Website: macys
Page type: customer-info-address
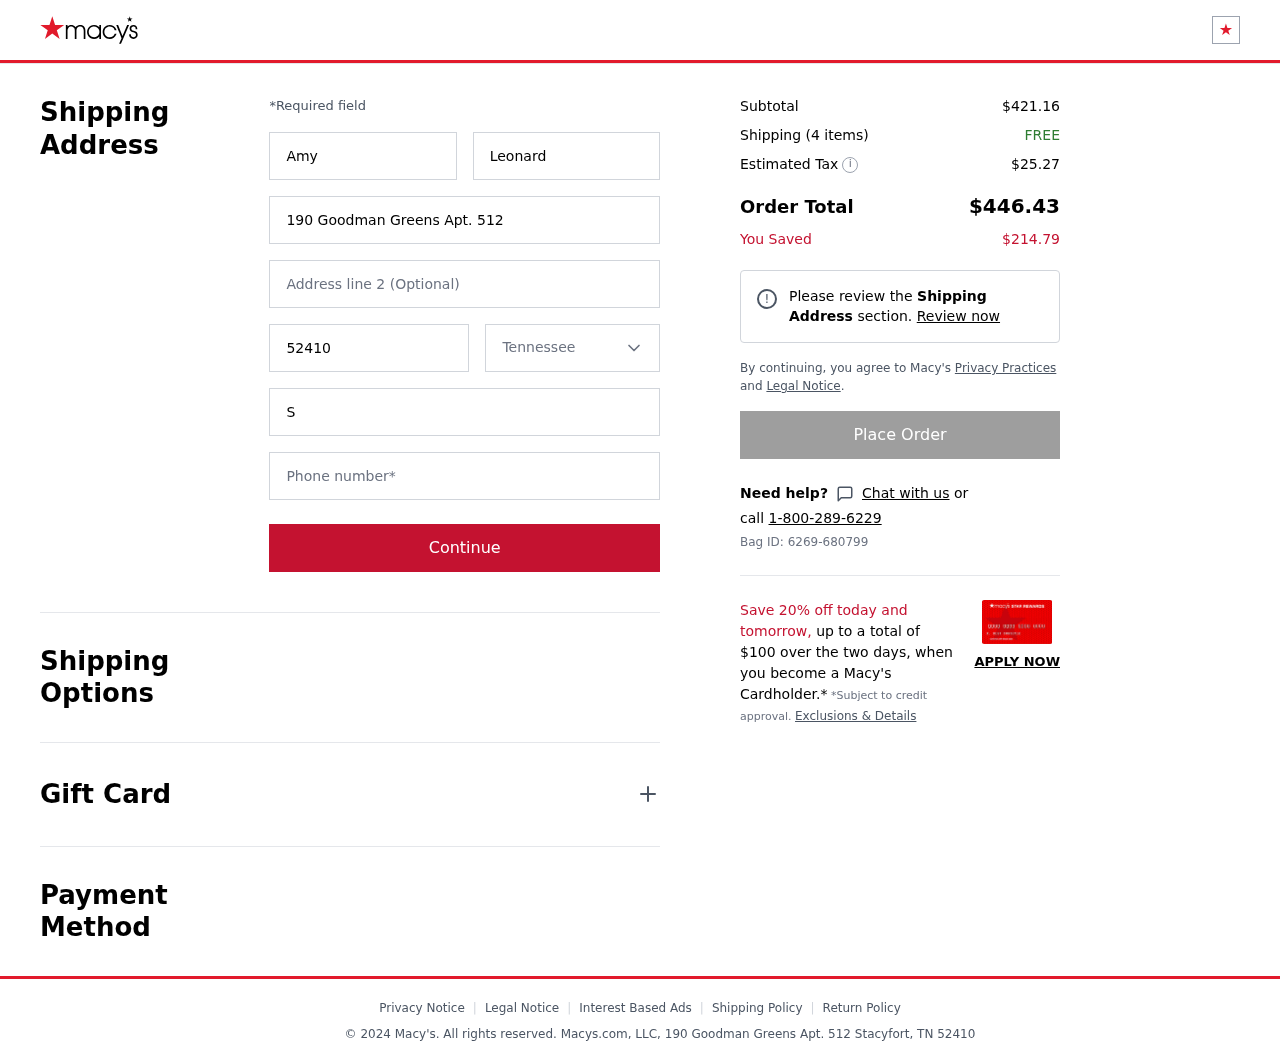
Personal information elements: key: PII_CITY
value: Stacyfort
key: PII_FIRSTNAME
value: Amy
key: PII_LASTNAME
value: Leonard
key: PII_PHONE
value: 6598659164
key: PII_POSTCODE
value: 52410
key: PII_STATE
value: Tennessee
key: PII_STREET
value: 190 Goodman Greens Apt. 512
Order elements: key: ORDER_SUBTOTAL
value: $421.16
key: ORDER_NUM_ITEMS
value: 4
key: ORDER_SHIPPING_COST
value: FREE
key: ORDER_TAX
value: $25.27
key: ORDER_TOTAL
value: $446.43
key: ORDER_SAVINGS
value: $214.79
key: ORDER_BAG_ID
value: Bag ID: 6269-680799